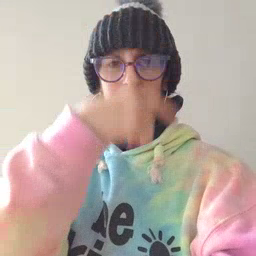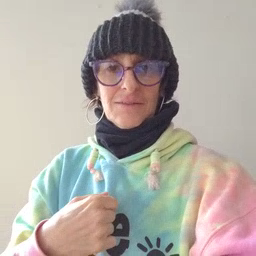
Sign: face